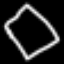
Label: square